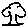
Label: tree